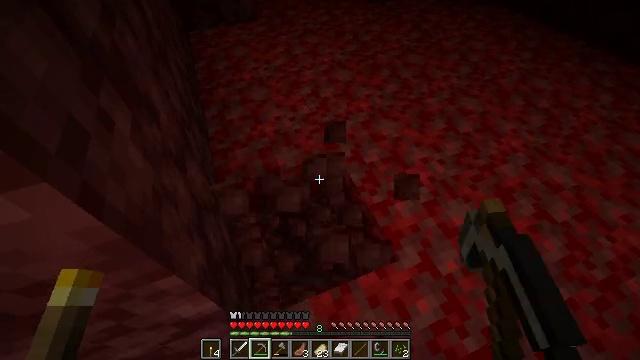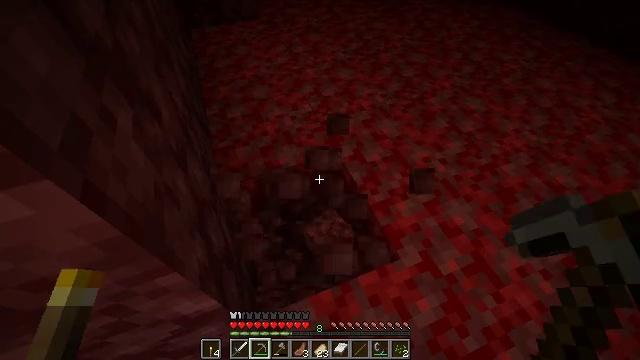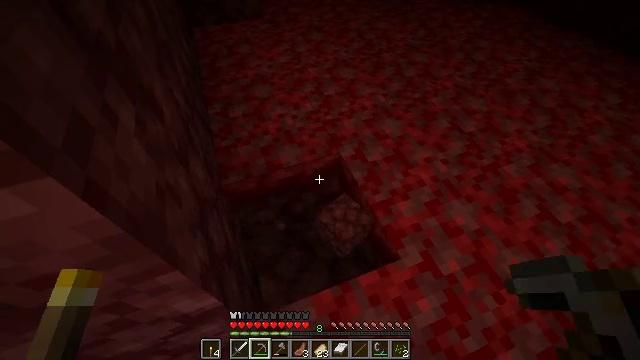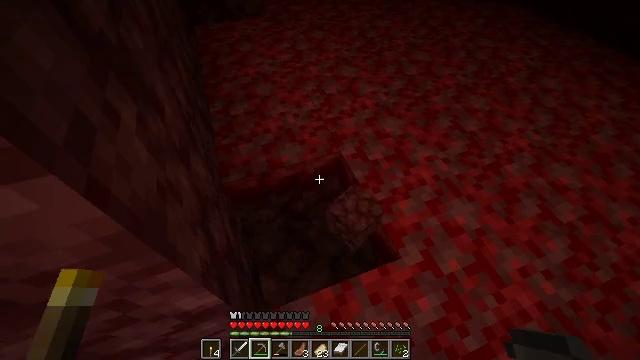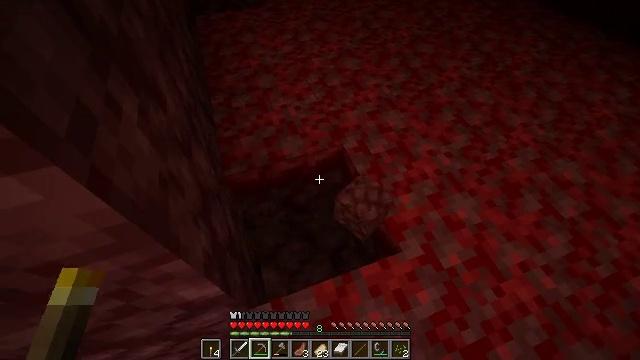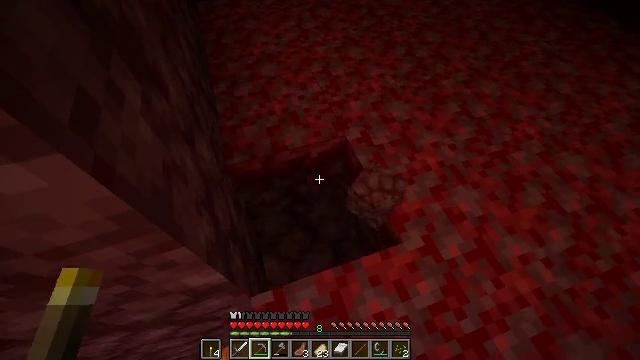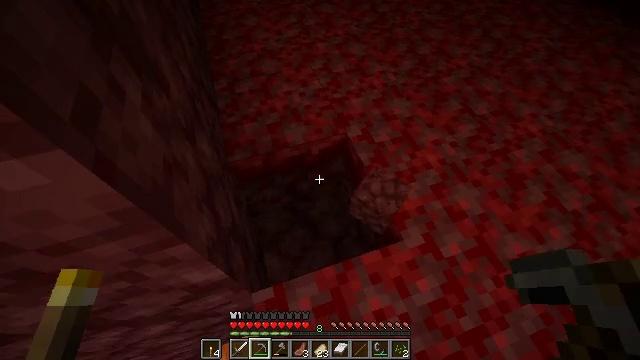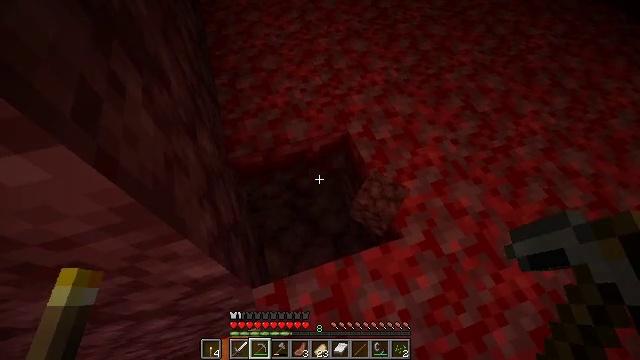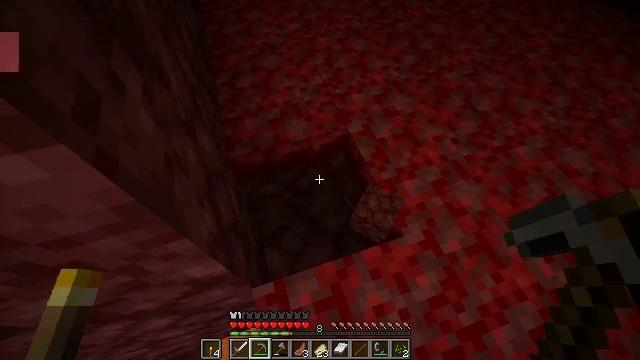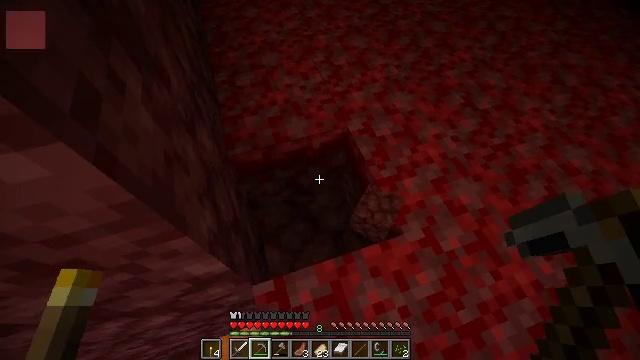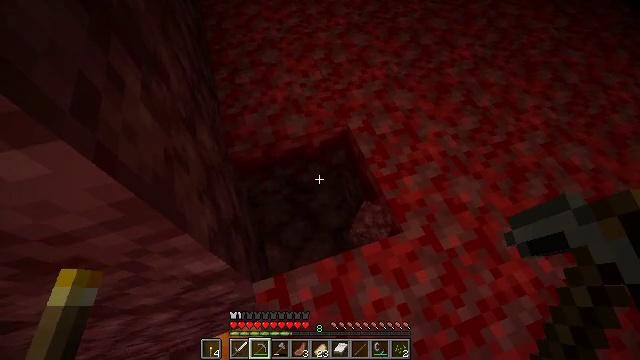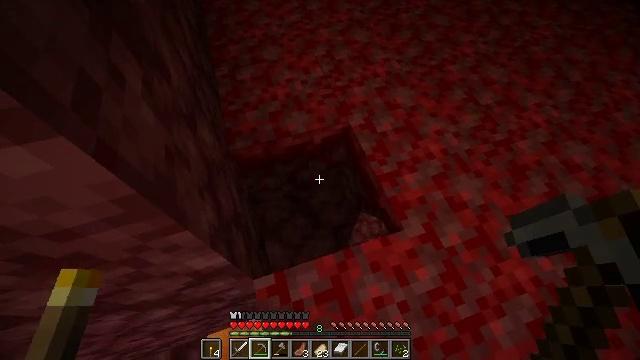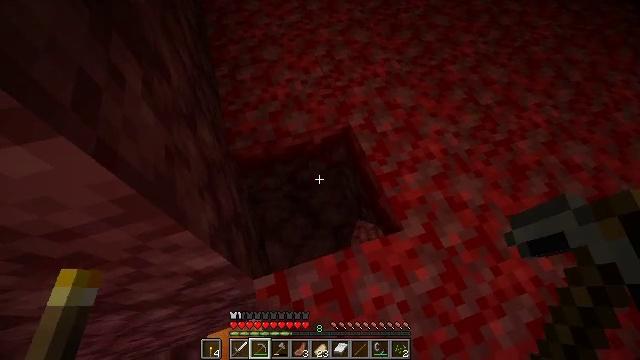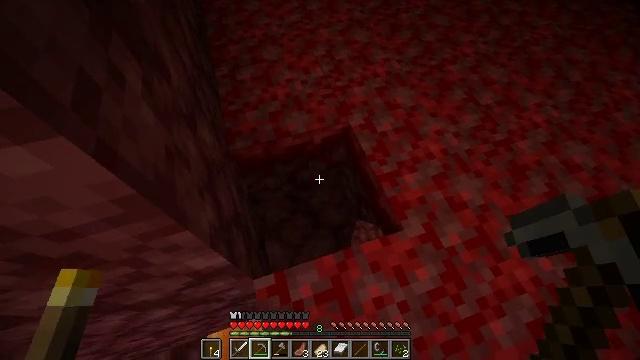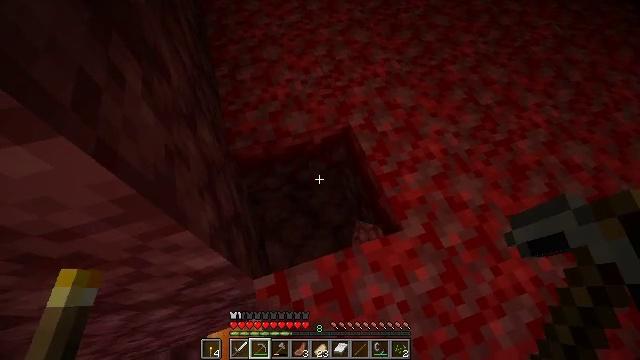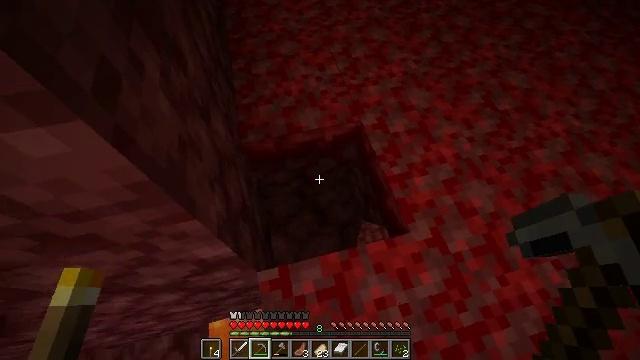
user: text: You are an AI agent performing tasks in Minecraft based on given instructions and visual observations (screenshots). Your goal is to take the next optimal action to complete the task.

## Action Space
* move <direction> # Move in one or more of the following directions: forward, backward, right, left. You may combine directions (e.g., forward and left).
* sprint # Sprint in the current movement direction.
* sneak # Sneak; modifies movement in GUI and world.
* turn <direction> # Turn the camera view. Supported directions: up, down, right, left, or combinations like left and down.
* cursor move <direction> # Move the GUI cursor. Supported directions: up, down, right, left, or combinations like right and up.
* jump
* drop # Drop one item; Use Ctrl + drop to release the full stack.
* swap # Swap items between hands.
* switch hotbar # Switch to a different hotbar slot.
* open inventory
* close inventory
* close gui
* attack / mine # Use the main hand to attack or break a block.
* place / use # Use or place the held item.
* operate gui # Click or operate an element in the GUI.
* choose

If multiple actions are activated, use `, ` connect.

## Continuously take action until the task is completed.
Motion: motion action
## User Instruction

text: Break the nether gold ore to obtain gold nuggets.
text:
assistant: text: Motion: no_op
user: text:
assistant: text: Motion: no_op
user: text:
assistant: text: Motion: no_op
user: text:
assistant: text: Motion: turn down
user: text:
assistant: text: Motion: turn down
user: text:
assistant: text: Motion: no_op
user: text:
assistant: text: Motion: no_op
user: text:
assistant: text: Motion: no_op
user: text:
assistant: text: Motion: no_op
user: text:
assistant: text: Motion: no_op
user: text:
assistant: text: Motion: no_op
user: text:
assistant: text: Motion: no_op
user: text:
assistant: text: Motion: no_op
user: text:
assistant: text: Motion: no_op
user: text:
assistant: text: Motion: turn left
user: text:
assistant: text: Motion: turn left
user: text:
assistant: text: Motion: turn left and up
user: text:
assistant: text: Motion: turn left
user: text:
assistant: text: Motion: turn left
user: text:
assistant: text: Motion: turn left and down
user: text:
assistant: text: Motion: turn left and down
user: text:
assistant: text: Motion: turn left and down
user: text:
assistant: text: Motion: turn left
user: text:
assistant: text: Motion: turn left
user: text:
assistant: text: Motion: turn left
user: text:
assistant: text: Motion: move back, turn left
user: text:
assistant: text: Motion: move back, turn left
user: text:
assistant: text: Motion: move back, turn left and up
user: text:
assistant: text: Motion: move back, turn left and up
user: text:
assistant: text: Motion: turn left and up